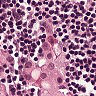
Metastatic tissue present: yes